Question: I need to implement search history. so what i want to do is display the history in the search display controller when no text entered yet.
I implemented this:
'''
-(void)searchDisplayControllerDidBeginSearch:(UISearchDisplayController *)controller{
self.searchDisplayController.searchResultsTableView.hidden=NO;
}
'''
and also this:
'''
- (void)searchDisplayController:(UISearchDisplayController *)controller didHideSearchResultsTableView:(UITableView *)tableView{
self.searchDisplayController.searchResultsTableView.hidden=NO;
}
'''
to make the table be shown always.
I also implemented the number of rows to distinct the cases: (i also took care of 'cellForIndexpath', but no need to show it here)
'''
- (NSInteger)tableView:(UITableView *)tableView numberOfRowsInSection:(NSInteger)section {
if ([self.searchDisplayController.searchBar.text isEqualToString:@""]) {
NSArray* d=[DropsAppDelegate getSharedInstance].userData.getLastSearches;
return d.count;
}
return [searchResultPlaces count];
}
'''
but this makes a mess. The table is shown but behind the half transparent screen and become visible when exiting the search.

and also that screen does not comes off when i actually type something.
what can i do to make the 'UITableView' always be shown?
I looked at all the answers but nothing works for iOS7.
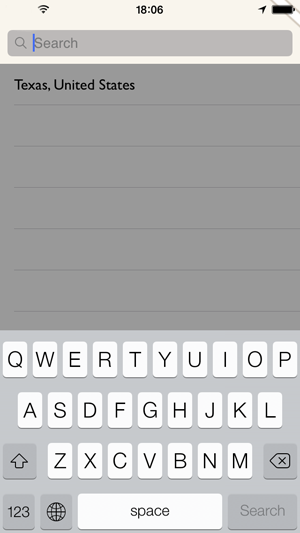
Answer: It seems like you are fighting 'UISearchDisplayController', which has always been somewhat grudgy, and more-so on iOS7.
My suggestion is to not use it but implement what you need with a search bar. It's really not that difficult, you get delegate callbacks with everything you need, and you don't fight the technology. The <URL> tells the whole tale.